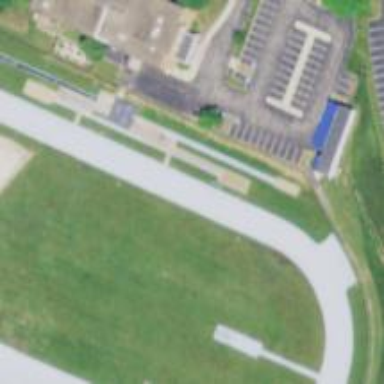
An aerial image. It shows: Track on asphalt surface for leisure land.